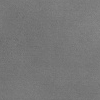
Atmospheric dust classification: dusty